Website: walmart
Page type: payment
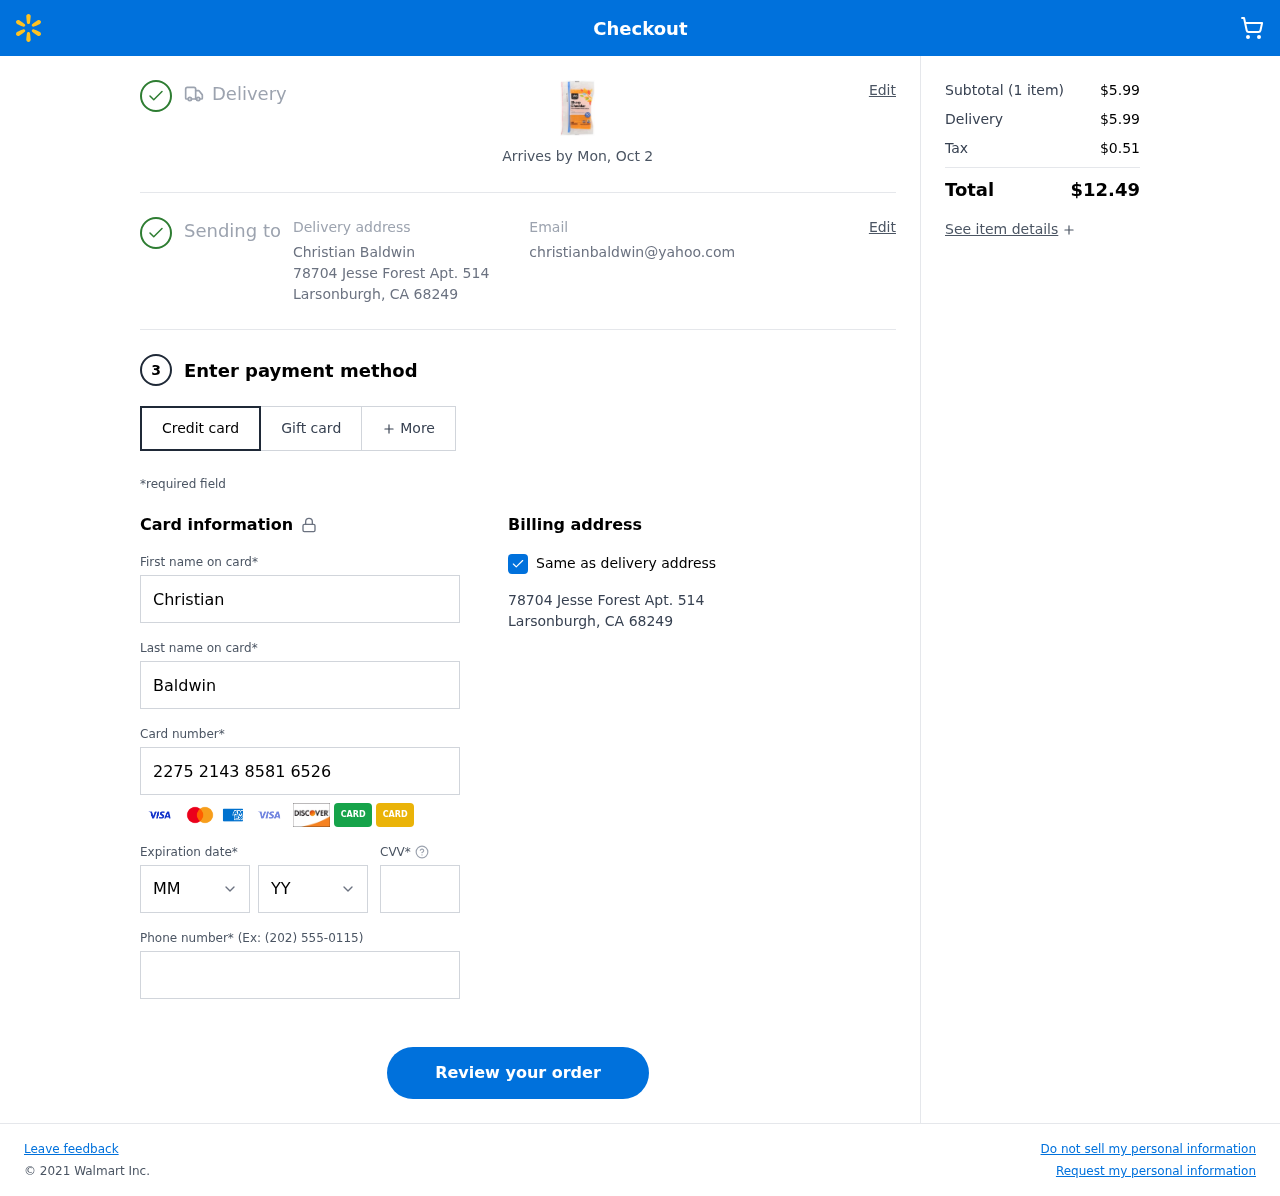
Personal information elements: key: PII_CARD_CVV
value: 017
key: PII_CARD_EXPIRY_MONTH
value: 10
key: PII_CARD_EXPIRY_YEAR
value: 30
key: PII_CARD_NUMBER
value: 2275 2143 8581 6526
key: PII_CITY
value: Larsonburgh
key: PII_EMAIL
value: christianbaldwin@yahoo.com
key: PII_FIRSTNAME
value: Christian
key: PII_FULLNAME
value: Christian Baldwin
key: PII_LASTNAME
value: Baldwin
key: PII_PHONE
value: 7453727499
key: PII_POSTCODE
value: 68249
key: PII_STATE_ABBR
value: CA
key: PII_STREET
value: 78704 Jesse Forest Apt. 514
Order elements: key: ORDER_DELIVERY_DATE
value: Arrives by Mon, Oct 2
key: ORDER_NUM_ITEMS
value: (1 item)
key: ORDER_SUBTOTAL
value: $5.99
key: ORDER_SHIPPING_COST
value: $5.99
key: ORDER_TAX
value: $0.51
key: ORDER_TOTAL
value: $12.49